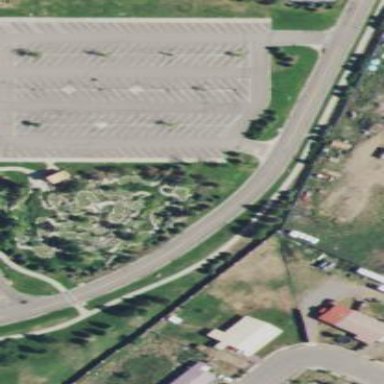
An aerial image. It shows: Miniature golf pitch for leisure land.